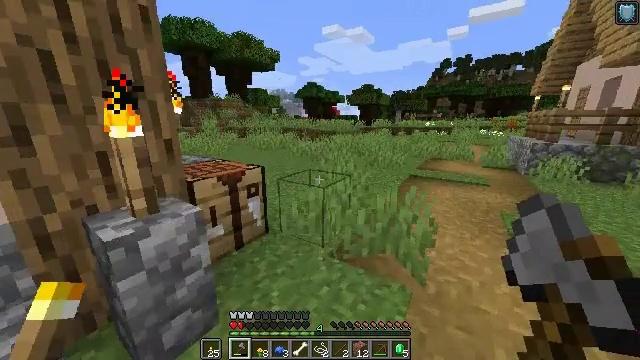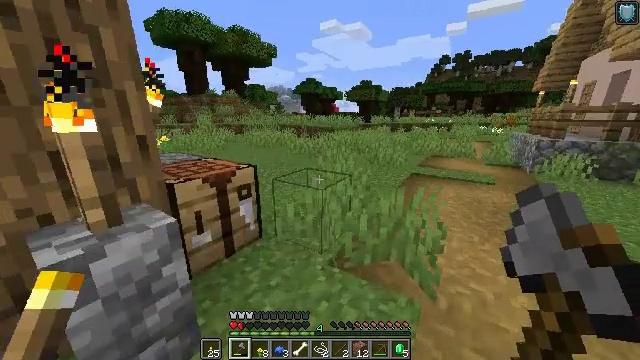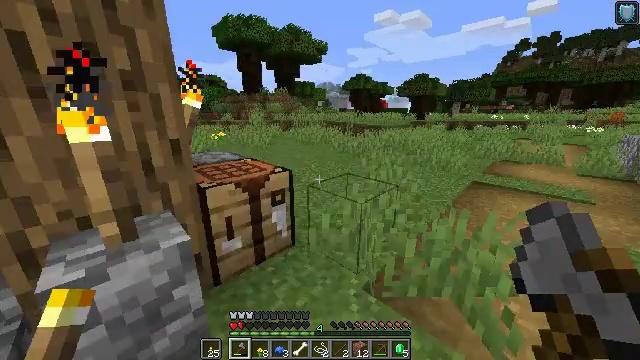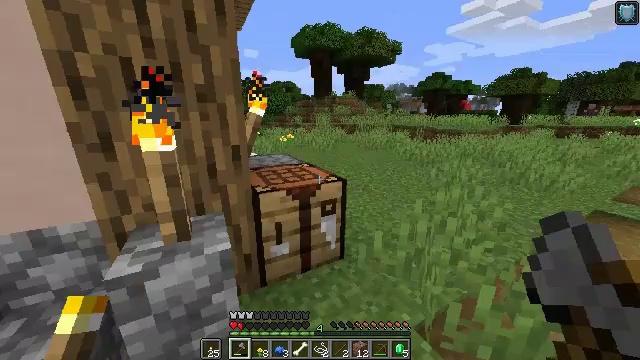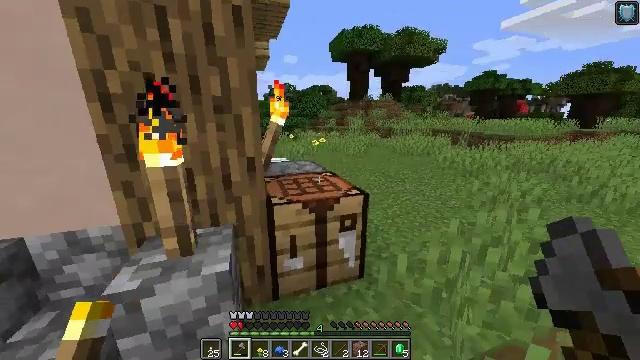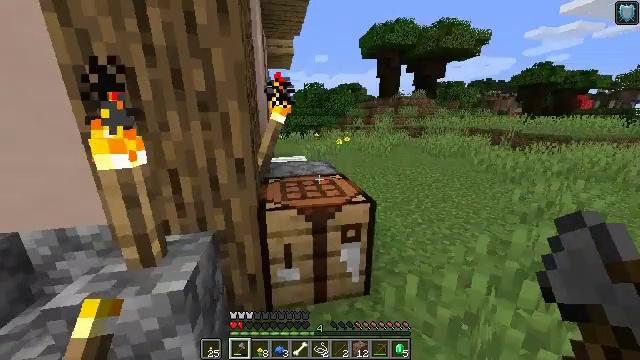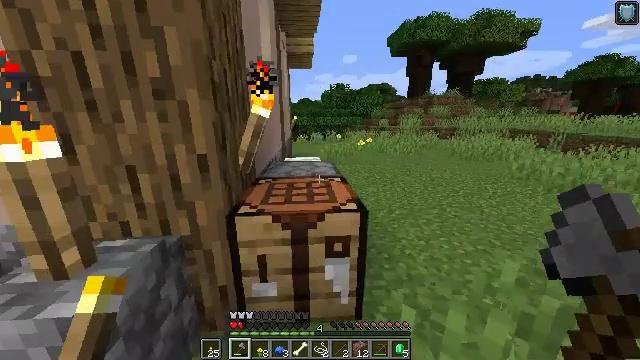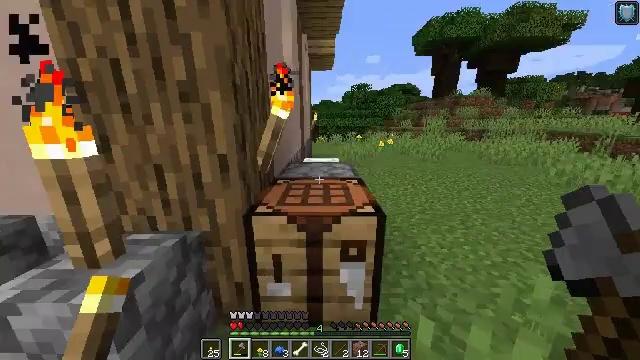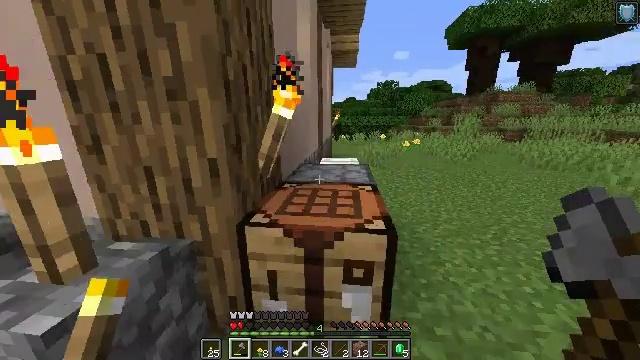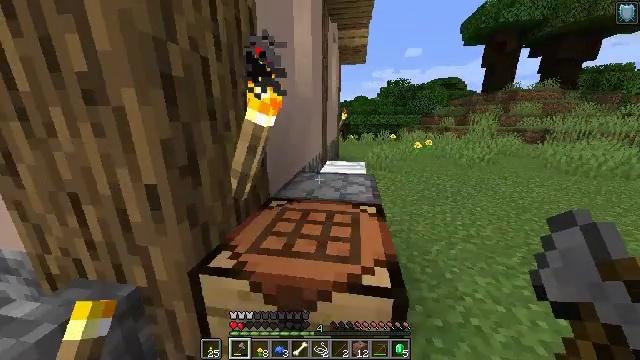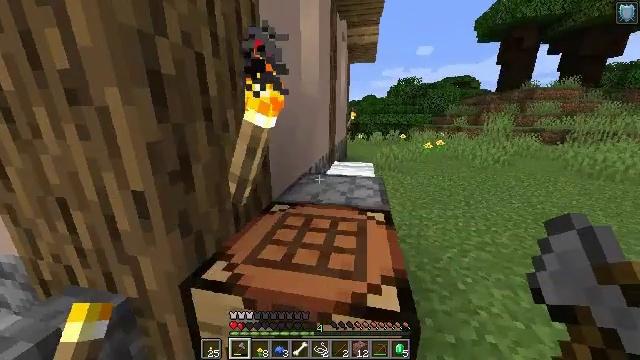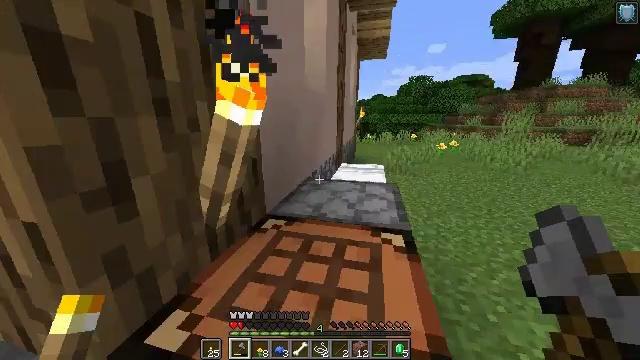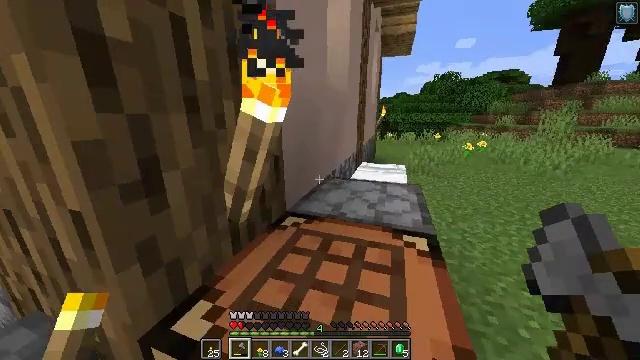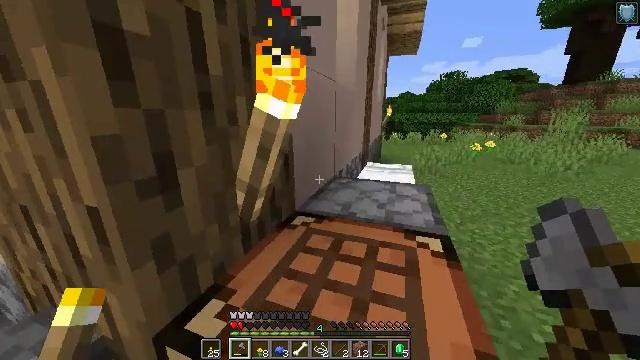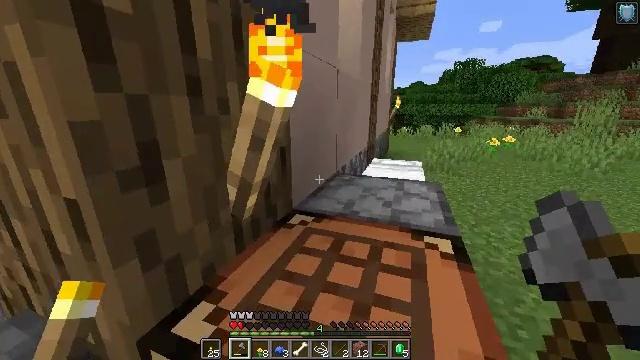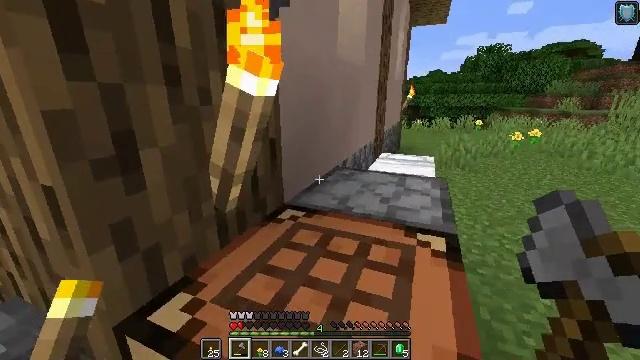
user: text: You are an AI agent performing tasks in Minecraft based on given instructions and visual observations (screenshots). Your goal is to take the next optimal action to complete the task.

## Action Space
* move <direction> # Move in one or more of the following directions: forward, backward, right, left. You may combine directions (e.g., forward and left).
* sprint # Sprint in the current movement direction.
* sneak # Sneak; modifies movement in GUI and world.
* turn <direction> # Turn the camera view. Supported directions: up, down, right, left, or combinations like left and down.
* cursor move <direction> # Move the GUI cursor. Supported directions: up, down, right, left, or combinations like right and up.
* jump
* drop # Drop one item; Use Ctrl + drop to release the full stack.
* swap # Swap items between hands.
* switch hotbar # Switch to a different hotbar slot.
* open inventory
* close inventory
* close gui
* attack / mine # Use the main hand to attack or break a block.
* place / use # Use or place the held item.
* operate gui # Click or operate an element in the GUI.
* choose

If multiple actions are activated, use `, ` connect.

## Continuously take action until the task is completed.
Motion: motion action
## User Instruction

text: Use wooden planks and string to make a loom.
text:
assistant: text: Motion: move forward
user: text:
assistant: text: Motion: move forward and move right, turn left
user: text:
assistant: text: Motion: move forward and move right, turn left
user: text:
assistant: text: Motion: move forward and move right, turn left
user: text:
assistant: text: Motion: move forward and move right, turn left
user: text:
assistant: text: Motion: move forward and move right, turn left
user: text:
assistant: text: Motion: move forward, turn left
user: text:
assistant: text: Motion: move forward, turn left
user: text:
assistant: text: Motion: move forward, turn left
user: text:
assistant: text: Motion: move forward, turn left
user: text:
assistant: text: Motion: move forward, turn left
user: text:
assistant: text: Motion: move forward, turn left
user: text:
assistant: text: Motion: move forward and move right, turn left
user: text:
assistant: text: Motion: move forward and move right
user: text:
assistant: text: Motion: move forward and move right, turn left
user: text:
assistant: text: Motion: move forward and move right, turn left and down
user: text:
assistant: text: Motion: move forward and move right, turn left and down
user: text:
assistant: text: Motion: move forward and move right, turn left and down
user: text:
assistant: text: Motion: turn left and down
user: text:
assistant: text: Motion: turn down
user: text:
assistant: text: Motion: no_op
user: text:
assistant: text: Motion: use / place
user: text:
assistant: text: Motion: use / place
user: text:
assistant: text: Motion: use / place
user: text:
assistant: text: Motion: turn left
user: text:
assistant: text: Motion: turn left and up
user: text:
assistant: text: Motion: open gui
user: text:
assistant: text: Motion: no_op
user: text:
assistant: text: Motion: no_op
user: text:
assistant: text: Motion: no_op